Question: My problem only occurs on iPad. By default, my container view is clear/transparent. It works and appears fine on iPhone but when displaying on iPad it defaults to a white background. The issue is the same on most custom uitableviews as well.
I've attached an image of the problem below:

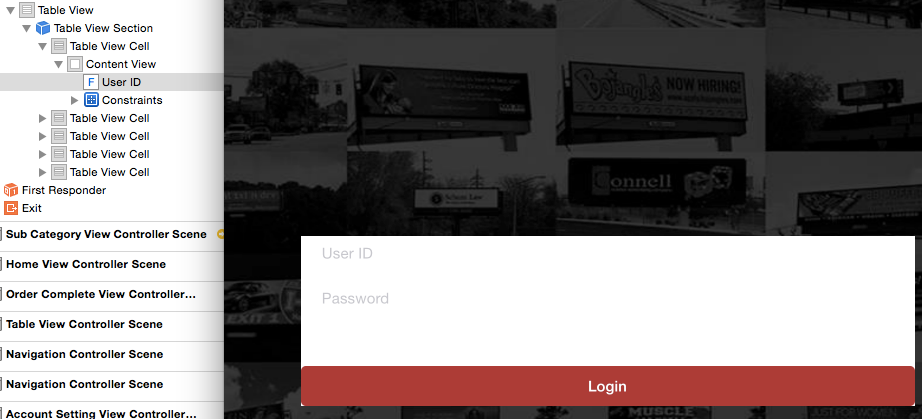
Answer: This was basically a solution to my problem, only thing I had to add and I will attach the swift code was "willDisplayCell" method using tableViewDelegate.
'override func tableView(tableView: UITableView, willDisplayCell cell: UITableViewCell, forRowAtIndexPath indexPath: NSIndexPath) { var backgroundView : UIView = UIView(frame: CGRect.zeroRect) backgroundView.backgroundColor = UIColor.clearColor() cell.backgroundView = backgroundView cell.backgroundColor = UIColor.clearColor() }'